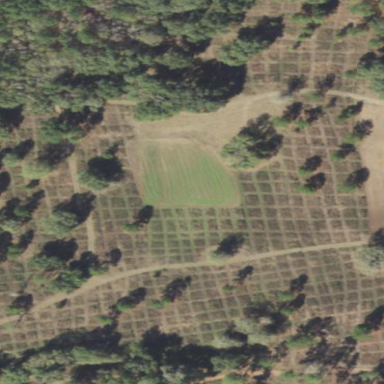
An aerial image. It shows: Orchard.